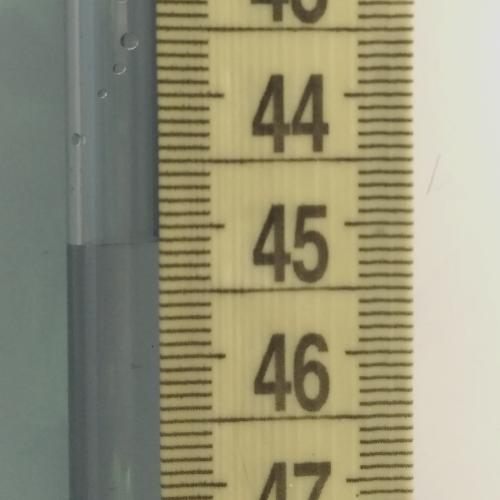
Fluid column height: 45.1 cm